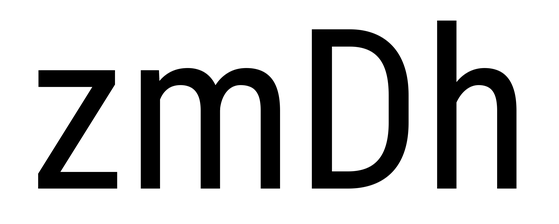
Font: Roboto_Condensed_Regular